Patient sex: M
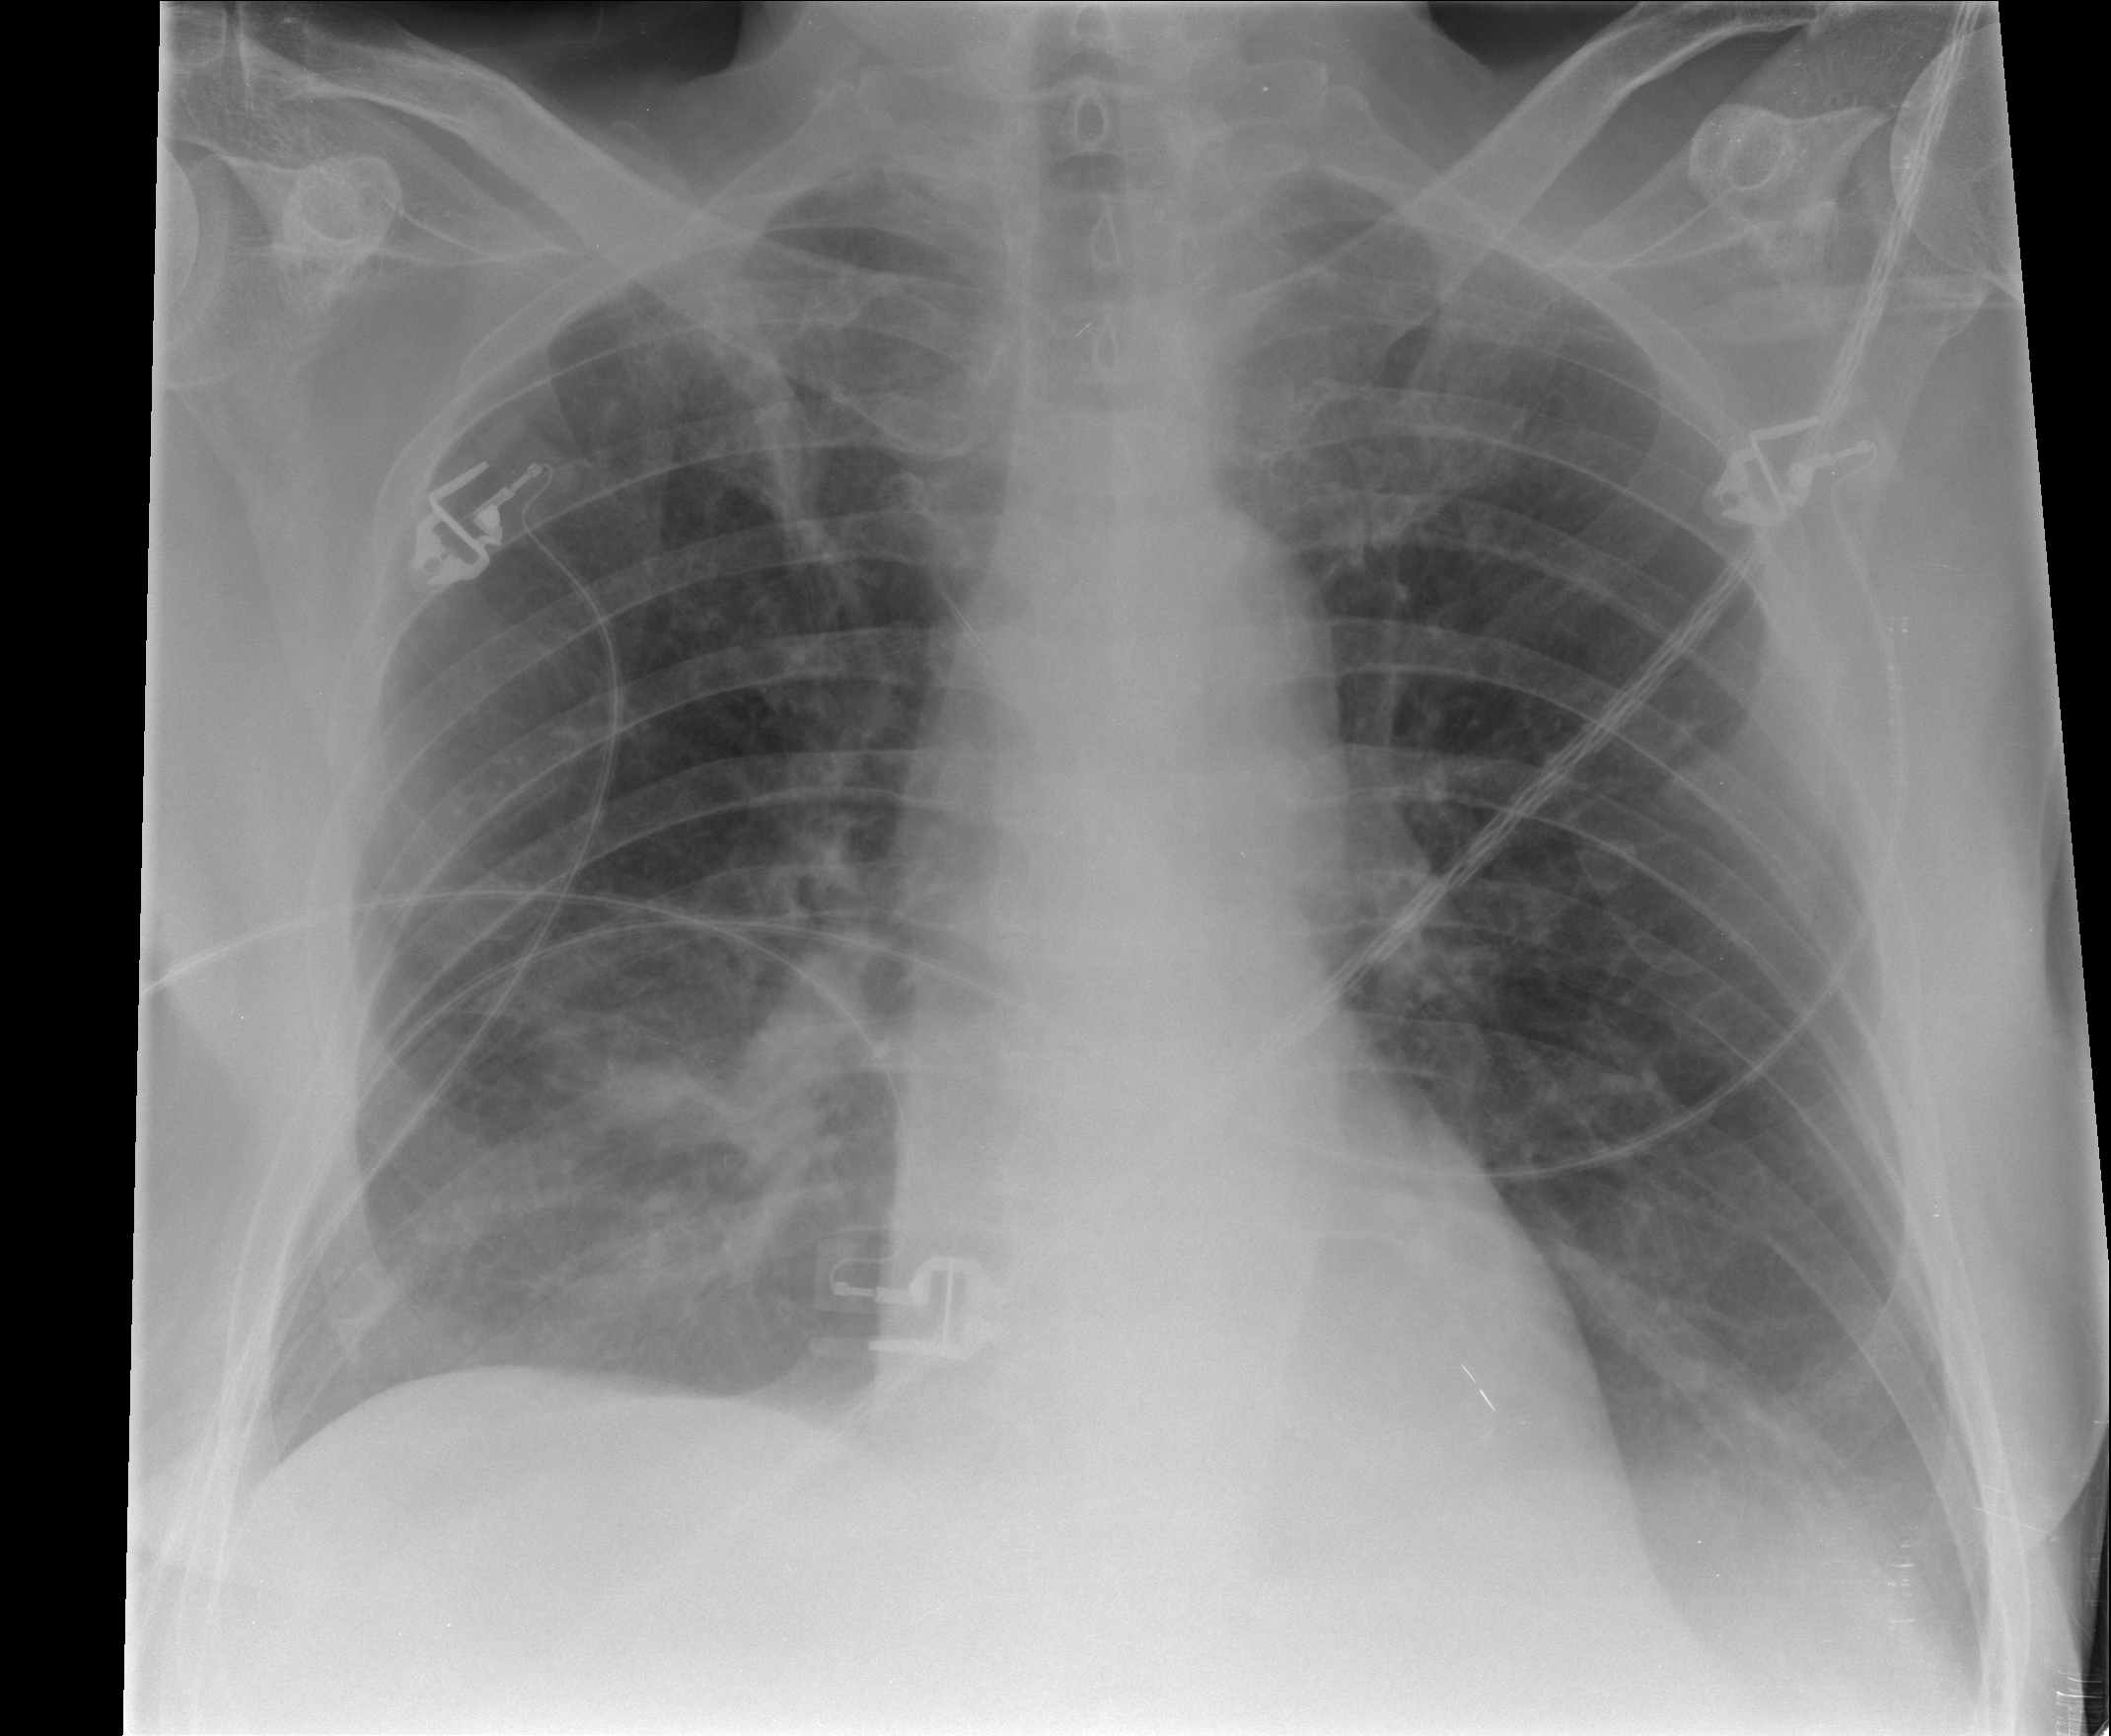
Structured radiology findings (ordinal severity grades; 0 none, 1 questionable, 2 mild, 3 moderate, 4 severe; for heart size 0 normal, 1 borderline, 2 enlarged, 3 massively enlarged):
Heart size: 0
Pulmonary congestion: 0
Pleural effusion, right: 0
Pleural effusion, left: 1
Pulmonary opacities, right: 0
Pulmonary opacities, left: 0
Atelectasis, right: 0
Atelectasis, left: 2